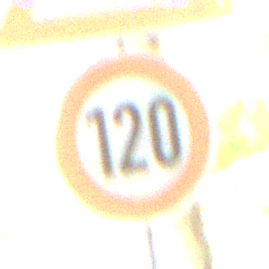
Verkehrszeichen: Geschwindigkeit120
Zusatzzeichen oben: WildwechselRechts
Umgebung: Outdoor, Urban
Tageszeit: Midday
Wetter: Clear
Licht: Natural
Jahreszeit: NotSpecified
Kontrast: LowContrast